Question: I'm trying to use the DJ Native Swing API to open a WebBrowser on my code:
'''
public class YoutubeViewer {
public static void main(String[] args) {
NativeInterface.open();
SwingUtilities.invokeLater(new Runnable() {
public void run() {
JFrame frame = new JFrame("YouTube Viewer");
frame.setDefaultCloseOperation(WindowConstants.EXIT_ON_CLOSE);
frame.getContentPane().add(getBrowserPanel(null), BorderLayout.CENTER);
frame.setSize(800, 600);
frame.setLocationByPlatform(true);
frame.setVisible(true);
}
});
NativeInterface.runEventPump();
// don't forget to properly close native components
Runtime.getRuntime().addShutdownHook(new Thread(new Runnable() {
@Override
public void run() {
NativeInterface.close();
}
}));
}
public static JPanel getBrowserPanel(String trailer) {
trailer = "https://www.youtube.com/watch?feature=player_detailpage&v=6kw1UVovByw";
JPanel webBrowserPanel = new JPanel(new BorderLayout());
JWebBrowser webBrowser = new JWebBrowser();
webBrowserPanel.add(webBrowser, BorderLayout.CENTER);
webBrowser.setBarsVisible(false);
webBrowser.navigate(trailer);
return webBrowserPanel;
}
}
'''
But I keep getting this error:

Could anyone help me?
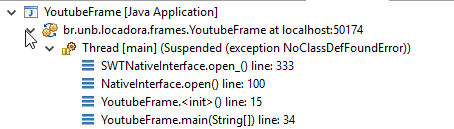
Answer: This kind of exception is caused when the class loader (module of the interpreter) do not locate the respective class (SWTNativeInterface, in your case) in the class path. You should place the respective library in the project's classpath.
You set this classpath in the project properties.